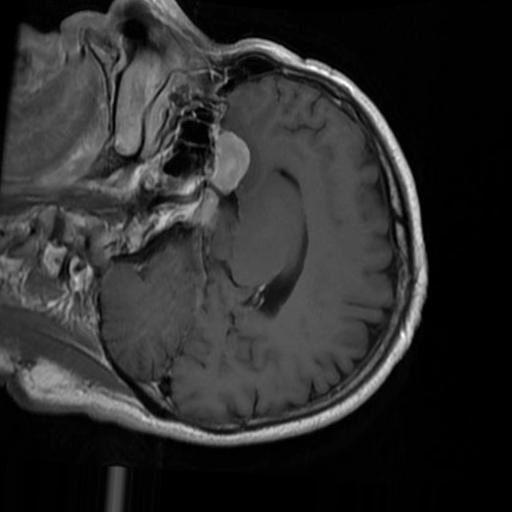
Label: brain_menin